Question: I have a image uploading system but I want when the User uploads his/her picture
that it fits perfect under or beside each other! like this

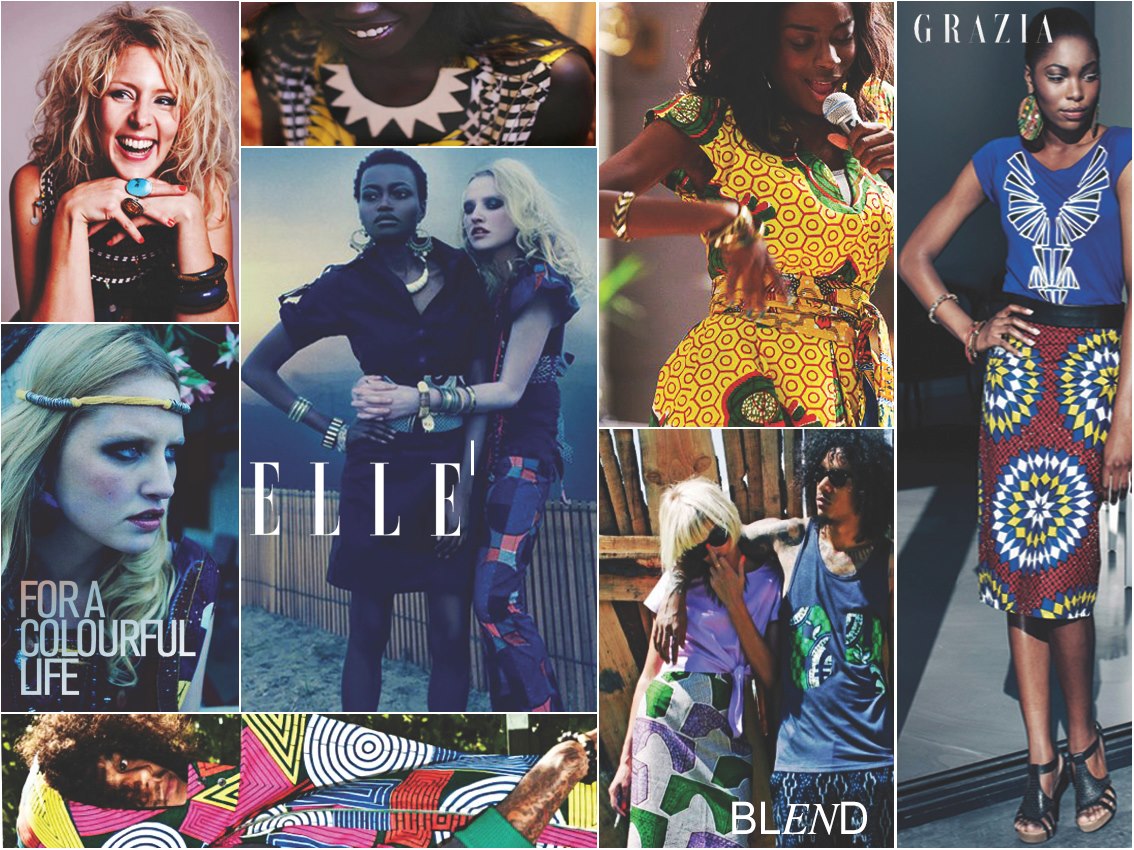
Answer: Create divs for every column, and float left those columns.
I recommend you to use some jquery plugin. <URL>
1. Another Collage
2. Kelt Dokins collage
3. Kelt Dokins - Collage Demo